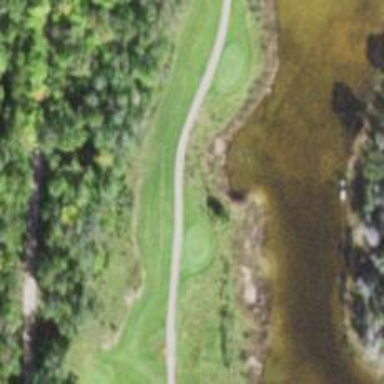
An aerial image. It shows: View of golf hole.